This grayscale texture is a bearing vibration snapshot reshaped row-by-row into a square image. Based on the visible evidence, which condition applies: normal, inner_race, outer_race, ball?
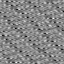
Answer: outer_race